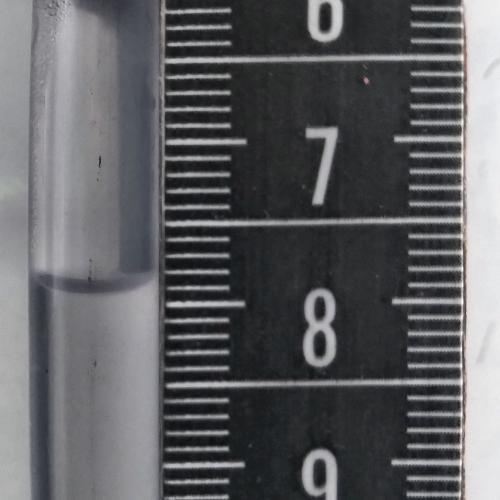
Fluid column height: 7.9 cm